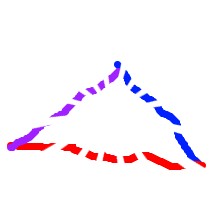
Shape: triangle